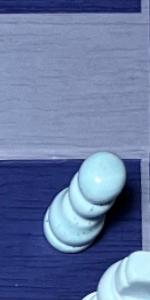
Label: Pawn_White